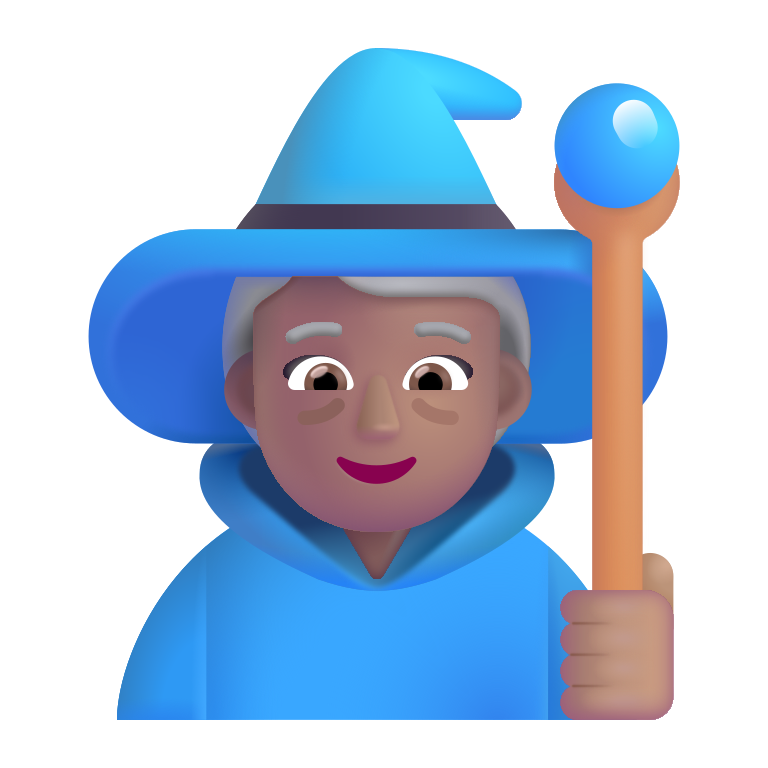
woman mage color